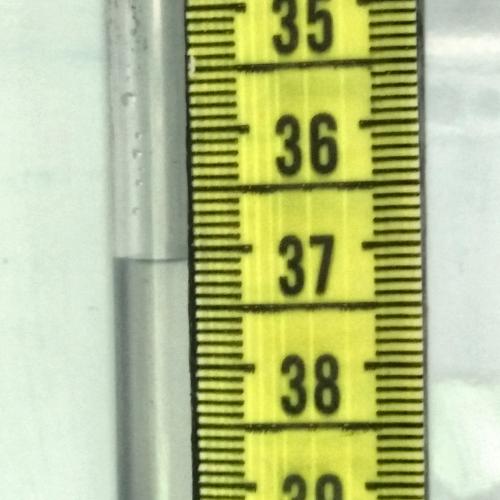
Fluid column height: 37.1 cm